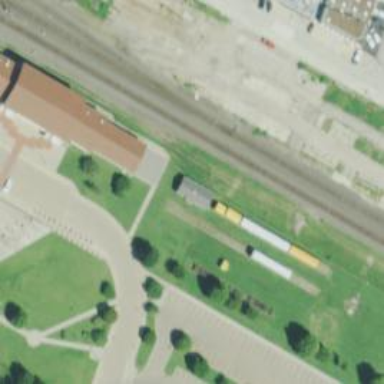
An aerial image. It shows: Abandoned railway.